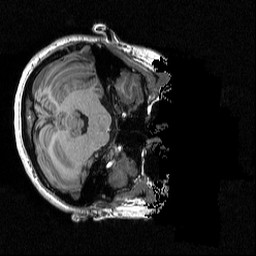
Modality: T1w
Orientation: axial
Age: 26
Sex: female
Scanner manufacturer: siemens
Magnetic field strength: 3 T
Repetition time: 2.3 s
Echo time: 0.00298 s